Fundus camera: zeiss
Shooting center: fovea
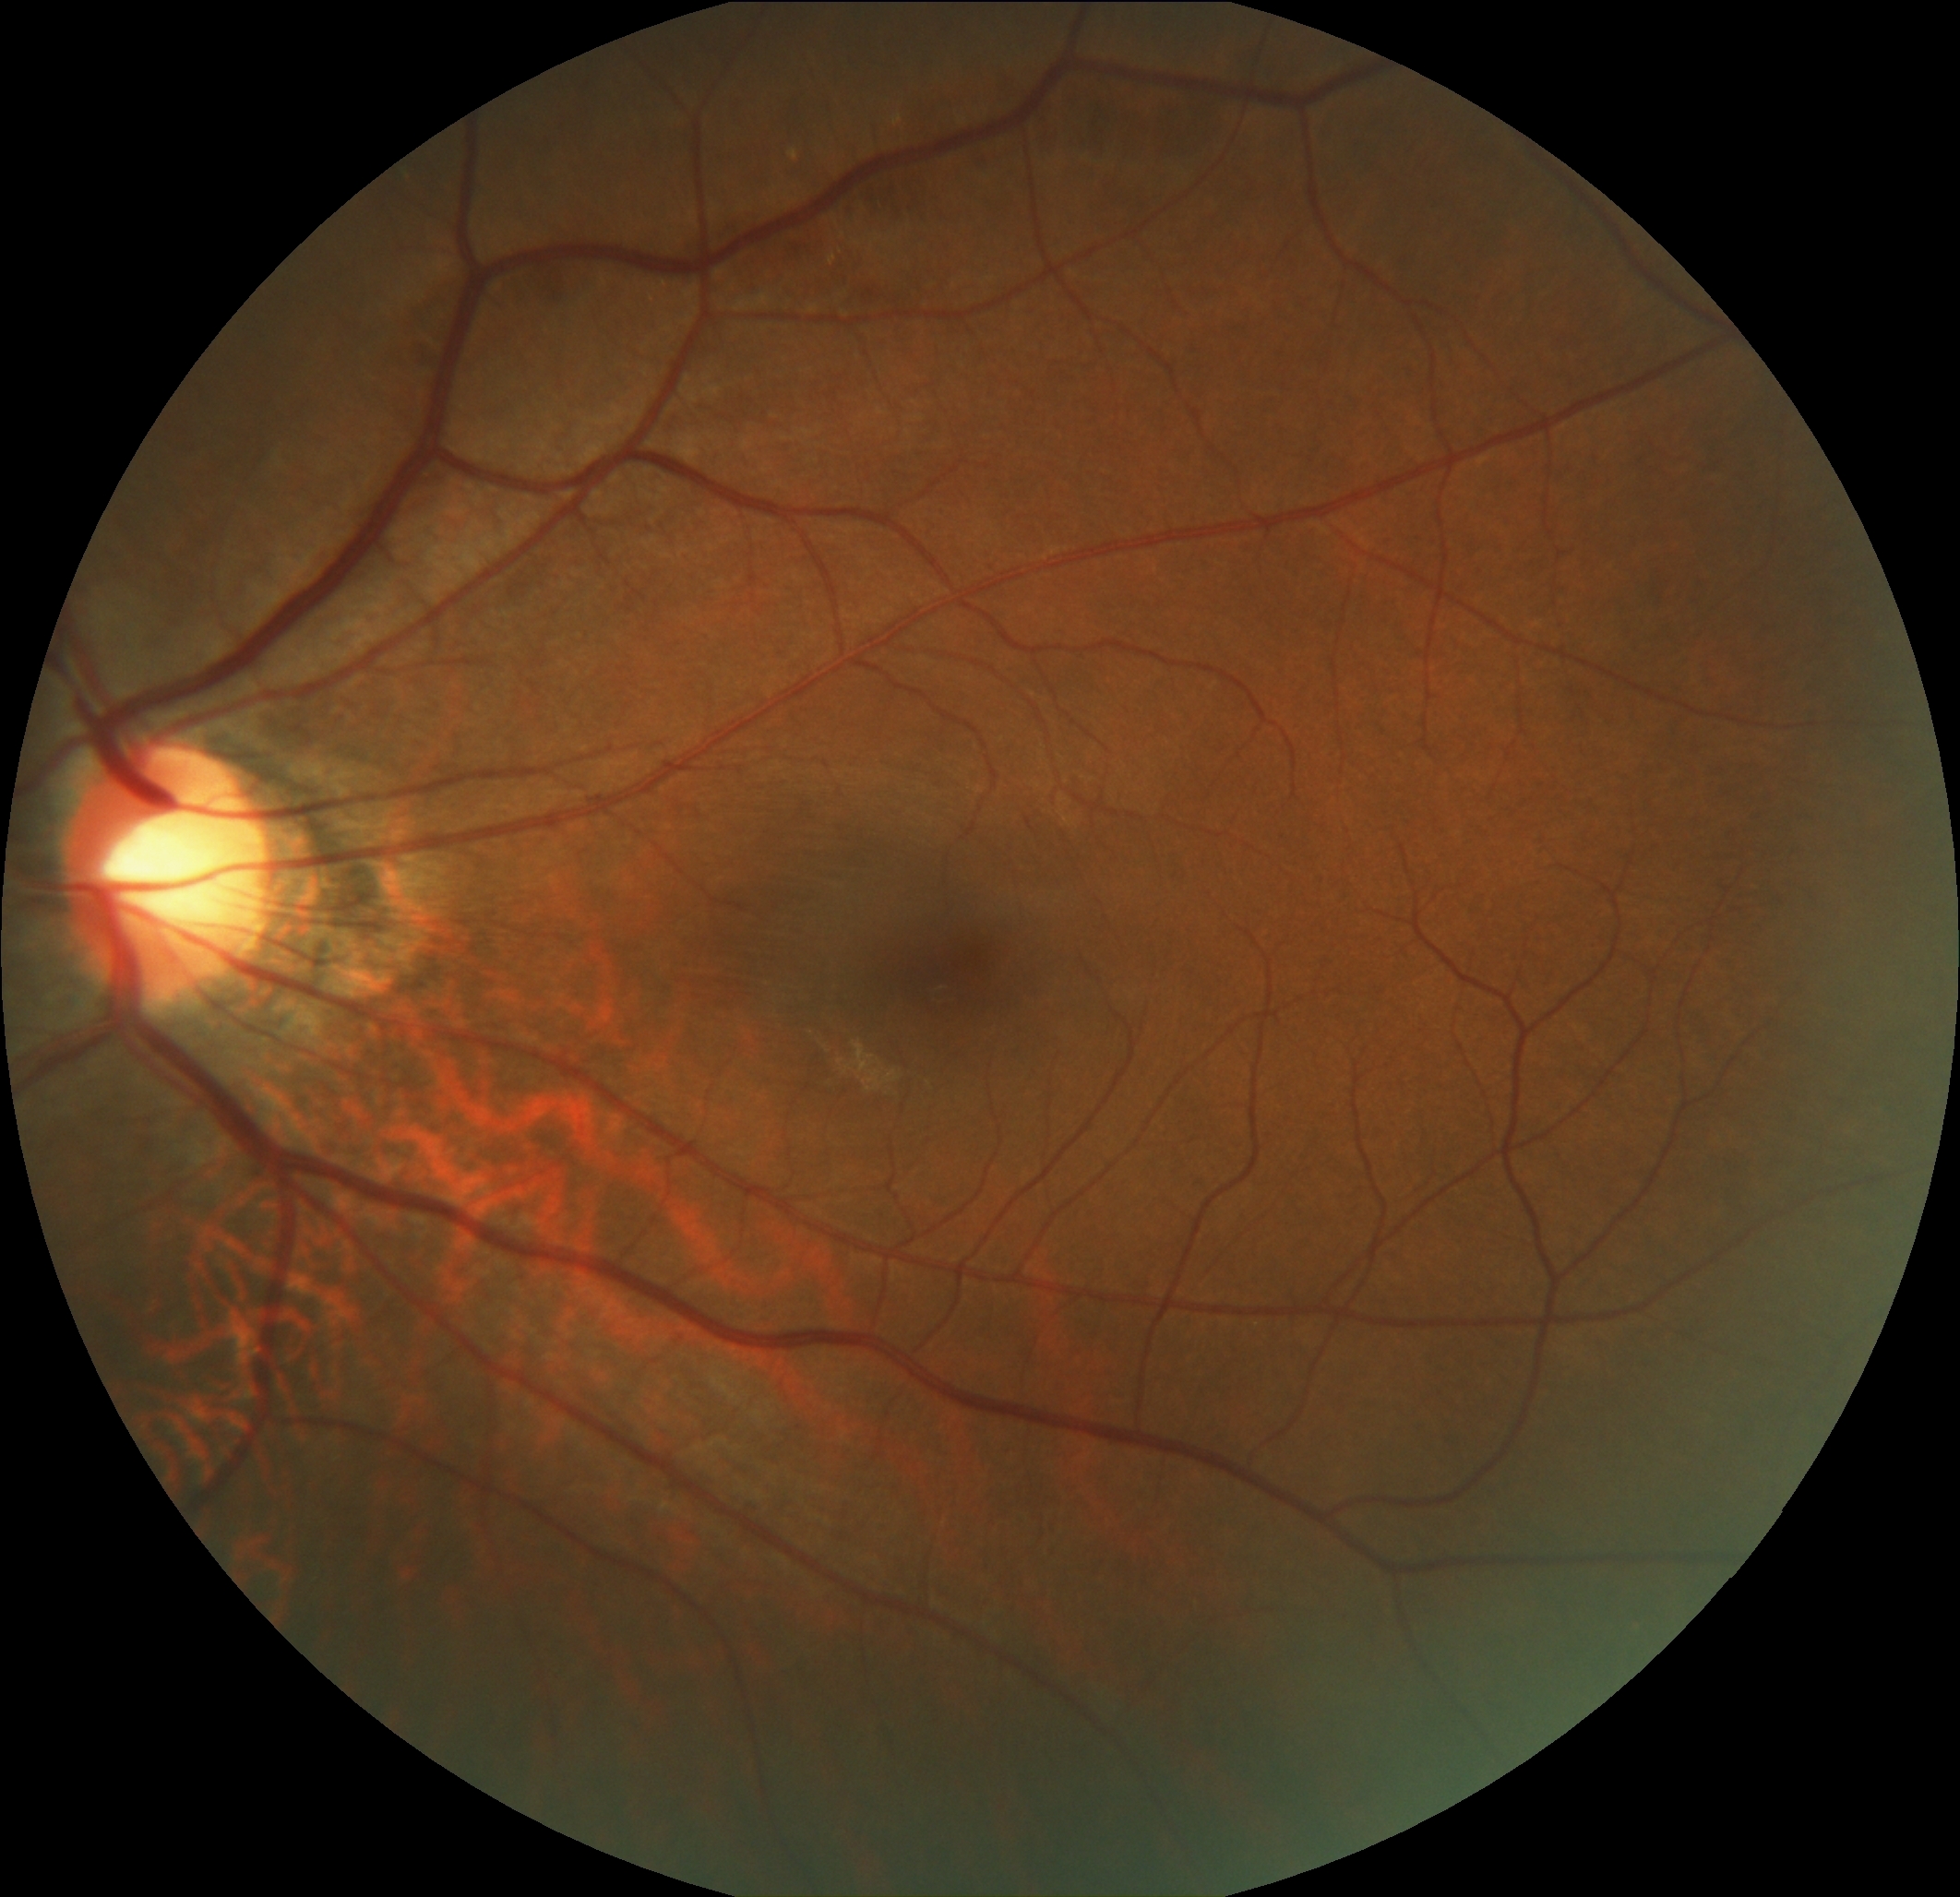
Pathologic myopia: no
Patchy retinal atrophy: present
Retinal detachment: absent